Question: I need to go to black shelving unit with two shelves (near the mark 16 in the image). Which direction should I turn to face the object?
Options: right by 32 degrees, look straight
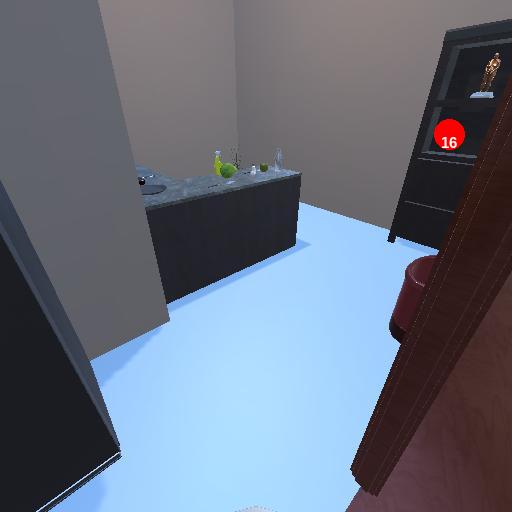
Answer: right by 32 degrees